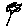
Label: flower